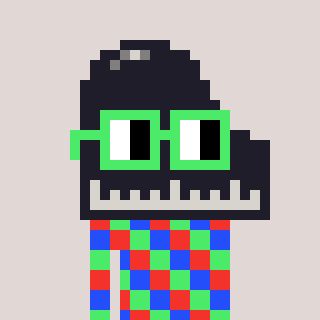
a pixel art character with square light green glasses, a piano-shaped head and a hotbrown-colored body on a warm background